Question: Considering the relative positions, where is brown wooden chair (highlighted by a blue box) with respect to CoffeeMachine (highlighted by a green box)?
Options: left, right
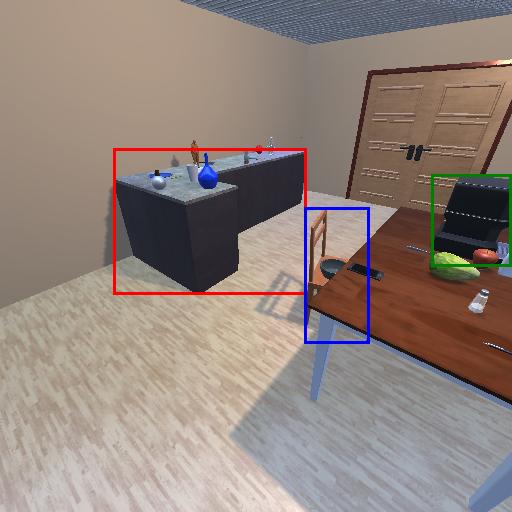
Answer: left